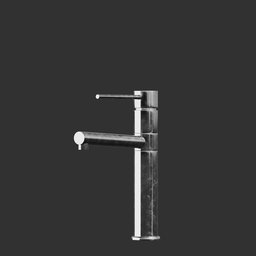
Label: appliances